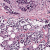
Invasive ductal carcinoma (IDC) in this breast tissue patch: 1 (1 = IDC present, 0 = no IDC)